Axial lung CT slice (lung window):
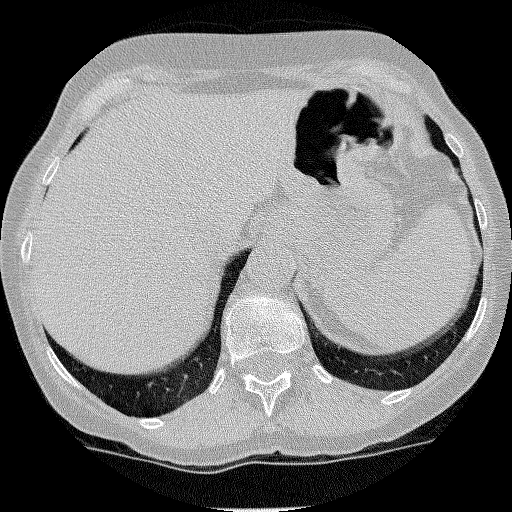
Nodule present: no